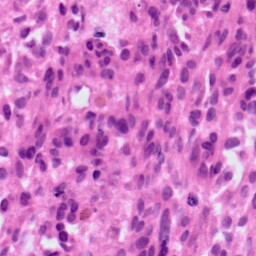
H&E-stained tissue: Skin